Question: how can I summarize different columns to make totals by row?
on the picture below you can see my statement, definitely is something wrong there because is returning NULL value, but I don't know what it is. I want to create a 'TOTAL column summarizing WOSE, WO, SSSE and SS per row'. Could someone help me with that?

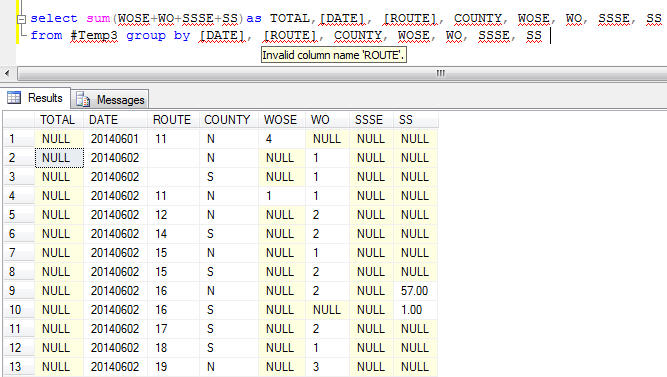
Answer: It is because of null values in the columns -Use the following instead -
'''
SUM(COALESCE(WOSE,0) +COALESCE(WO,0) + COALESCE(SSSE,0)+COALESCE(SS,0))
'''